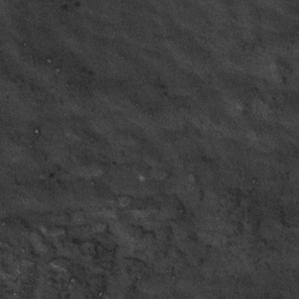
Label: frost